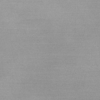
Label: dusty